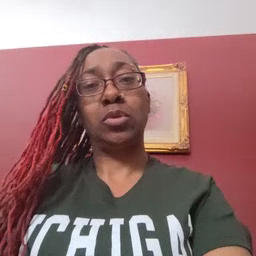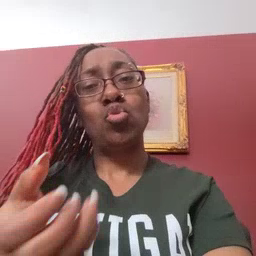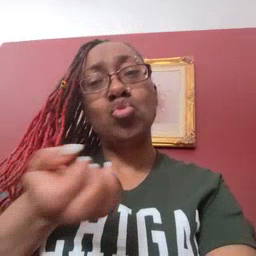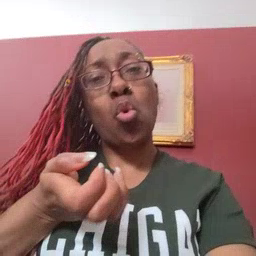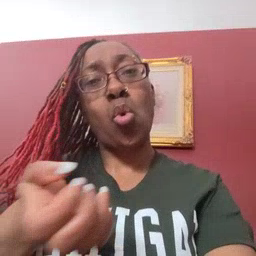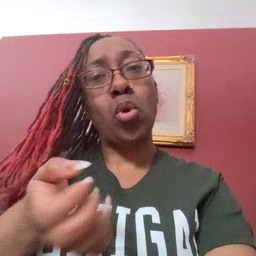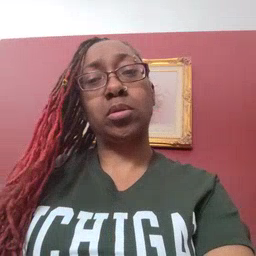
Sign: drawer